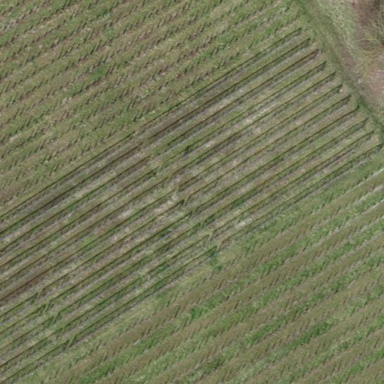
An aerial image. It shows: Beautiful vineyard in the countryside.